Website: lowes
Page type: customer-info-address
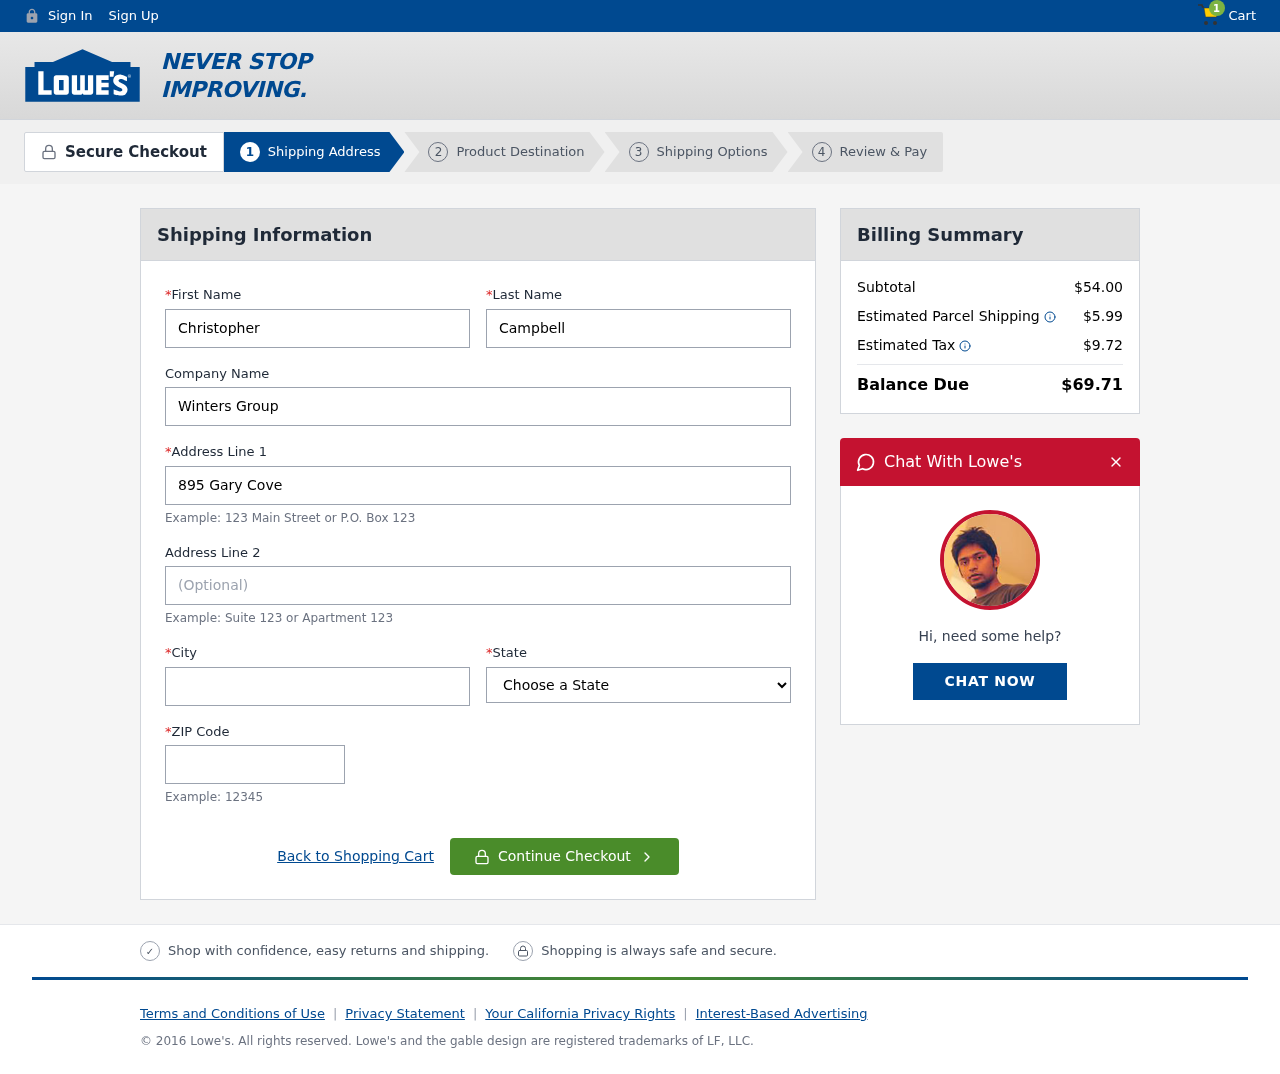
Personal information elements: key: PII_CITY
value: Jasonfort
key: PII_COMPANY
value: Winters Group
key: PII_FIRSTNAME
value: Christopher
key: PII_LASTNAME
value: Campbell
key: PII_POSTCODE
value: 51969
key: PII_STATE
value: South Dakota
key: PII_STREET
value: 895 Gary Cove
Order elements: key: ORDER_NUM_ITEMS
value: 1
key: ORDER_SUBTOTAL
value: $54.00
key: ORDER_SHIPPING_COST
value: $5.99
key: ORDER_TAX
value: $9.72
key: ORDER_TOTAL
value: $69.71